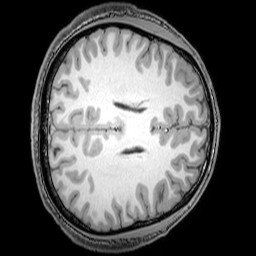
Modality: T1w
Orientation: axial
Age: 22
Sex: male
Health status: healthy
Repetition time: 0.081 s
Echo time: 0.037 s